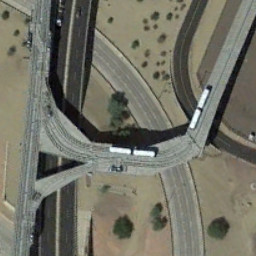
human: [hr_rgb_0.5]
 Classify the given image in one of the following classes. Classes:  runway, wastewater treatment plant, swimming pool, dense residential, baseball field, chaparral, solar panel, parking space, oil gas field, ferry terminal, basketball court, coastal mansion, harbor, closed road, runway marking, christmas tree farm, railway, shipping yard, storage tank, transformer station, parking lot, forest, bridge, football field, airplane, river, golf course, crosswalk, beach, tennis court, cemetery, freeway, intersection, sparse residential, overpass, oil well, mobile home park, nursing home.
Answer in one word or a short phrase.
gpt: overpass